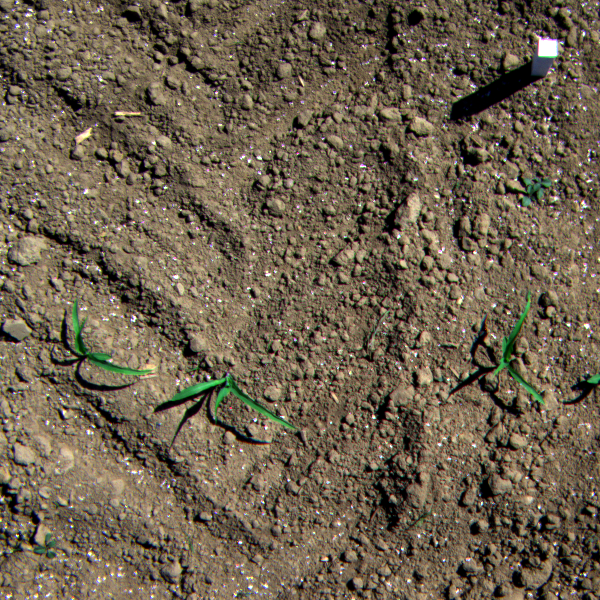
Acquisition date: 2023-05-30
Tile: 0340
Annotated plant instances:
label: maize
label: maize
label: maize
label: maize
label: amaranth
label: amaranth
label: weed_other
label: amaranth
label: amaranth
label: barnyard_grass
label: amaranth
label: amaranth
label: weed_other